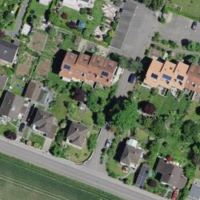
EUNIS habitat code: 54
Species observed at this site:
Zoropsis spinimana
Eurydema ventralis